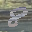
Label: 8